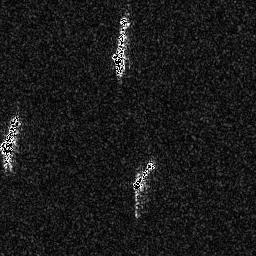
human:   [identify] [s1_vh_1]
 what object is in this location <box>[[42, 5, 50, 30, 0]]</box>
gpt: <ref>1 medium ship at the top</ref>

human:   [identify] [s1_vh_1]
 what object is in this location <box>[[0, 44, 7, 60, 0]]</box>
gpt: <ref>1 medium ship at the left</ref>

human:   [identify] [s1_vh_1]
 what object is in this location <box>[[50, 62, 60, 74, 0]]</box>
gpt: <ref>1 medium ship at the center</ref>